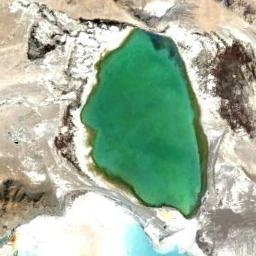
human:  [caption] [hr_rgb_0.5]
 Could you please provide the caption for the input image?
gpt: The lake lies in a wasteland and the water is green .

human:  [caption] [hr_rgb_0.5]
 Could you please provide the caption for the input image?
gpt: The lake in the picture is very long .

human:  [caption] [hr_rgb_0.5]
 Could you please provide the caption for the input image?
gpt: The ground is rough around the lake .

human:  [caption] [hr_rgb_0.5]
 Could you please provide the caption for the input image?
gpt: There are white rocks and brown bare land around the green lake .

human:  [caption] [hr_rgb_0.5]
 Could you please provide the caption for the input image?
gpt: An irregularly shaped turquoise lake surrounded by yellow-brown mountains .